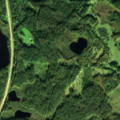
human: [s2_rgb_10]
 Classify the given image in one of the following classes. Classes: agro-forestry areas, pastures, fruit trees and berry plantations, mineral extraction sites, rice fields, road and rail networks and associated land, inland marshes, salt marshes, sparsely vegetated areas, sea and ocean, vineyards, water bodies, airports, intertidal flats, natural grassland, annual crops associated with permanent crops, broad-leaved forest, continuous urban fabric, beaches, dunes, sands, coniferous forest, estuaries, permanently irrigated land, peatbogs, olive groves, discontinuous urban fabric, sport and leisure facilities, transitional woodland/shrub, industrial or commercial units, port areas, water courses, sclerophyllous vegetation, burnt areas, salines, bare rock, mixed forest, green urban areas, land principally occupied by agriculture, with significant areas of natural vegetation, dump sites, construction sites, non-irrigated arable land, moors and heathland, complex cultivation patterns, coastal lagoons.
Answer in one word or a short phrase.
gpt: coniferous forest, mixed forest, transitional woodland/shrub, water bodies